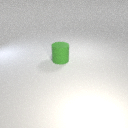
large green rubber cylinder